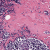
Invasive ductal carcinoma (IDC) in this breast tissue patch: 0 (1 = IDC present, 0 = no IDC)